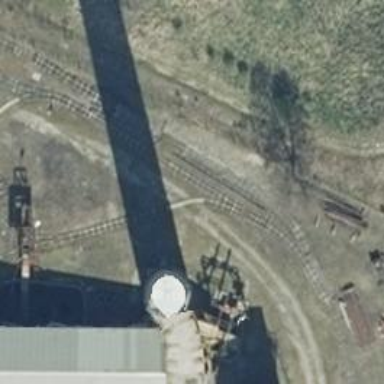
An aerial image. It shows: Miniature railway.